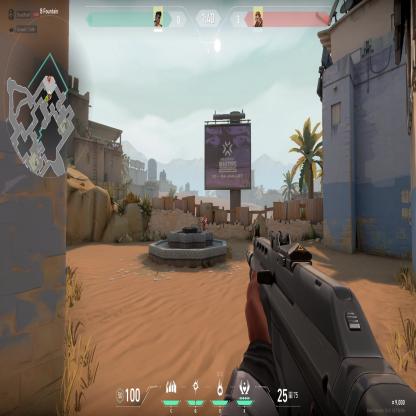
Label: enemy